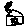
Label: house